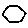
Label: hexagon